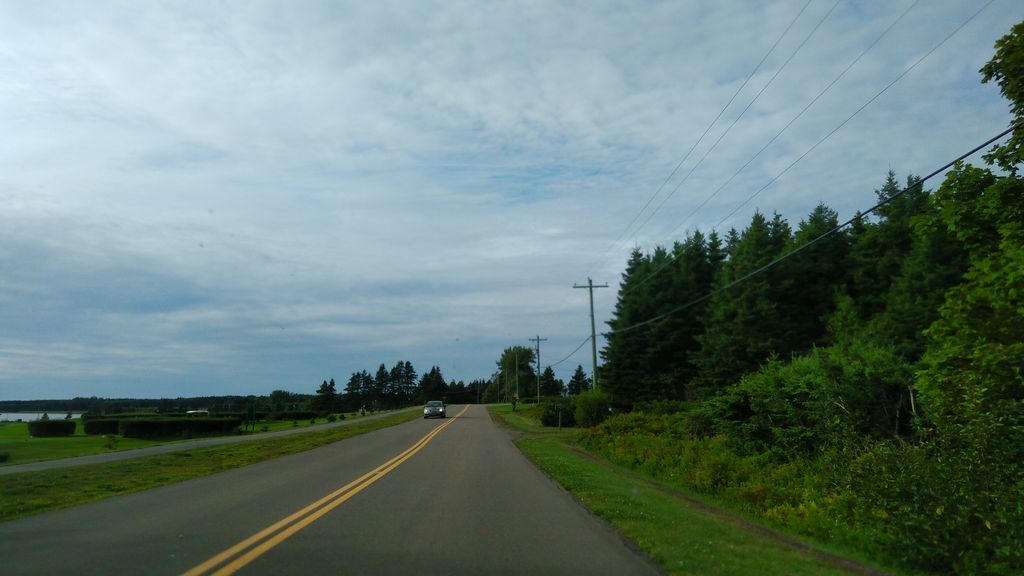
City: charlottetown